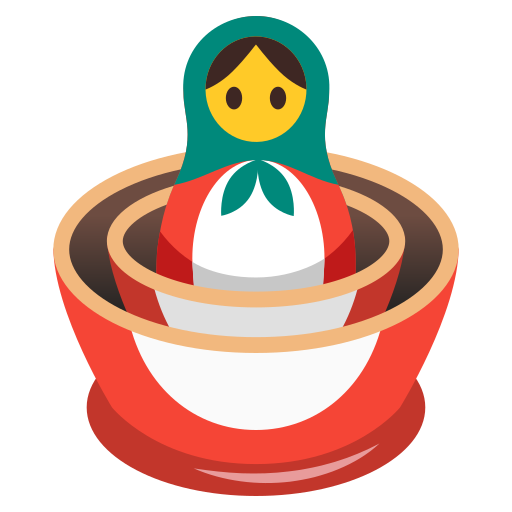
Emoji: 🪆